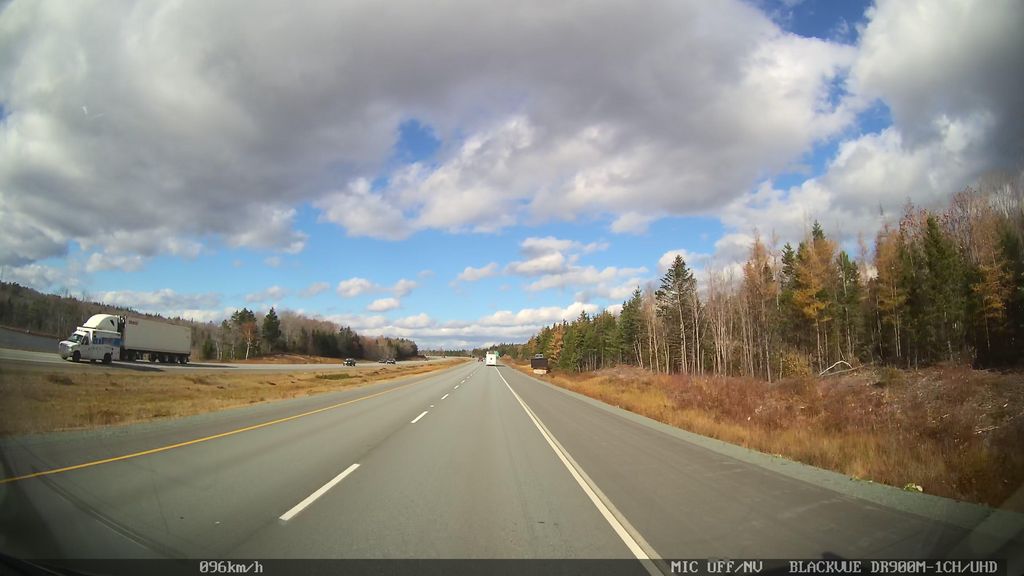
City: halifax